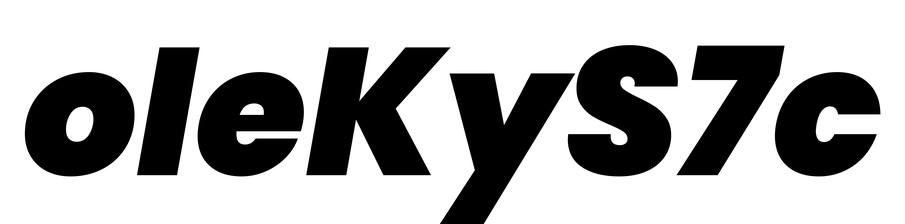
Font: Poppins-BlackItalic